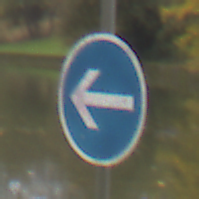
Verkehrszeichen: VorgeschriebeneFahrtrichtungHierLinks
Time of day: MorningAfternoon
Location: Outdoor (Nature)
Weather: Overcast
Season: Autumn
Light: Natural